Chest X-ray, PA view. Patient: 42 years old, sex F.
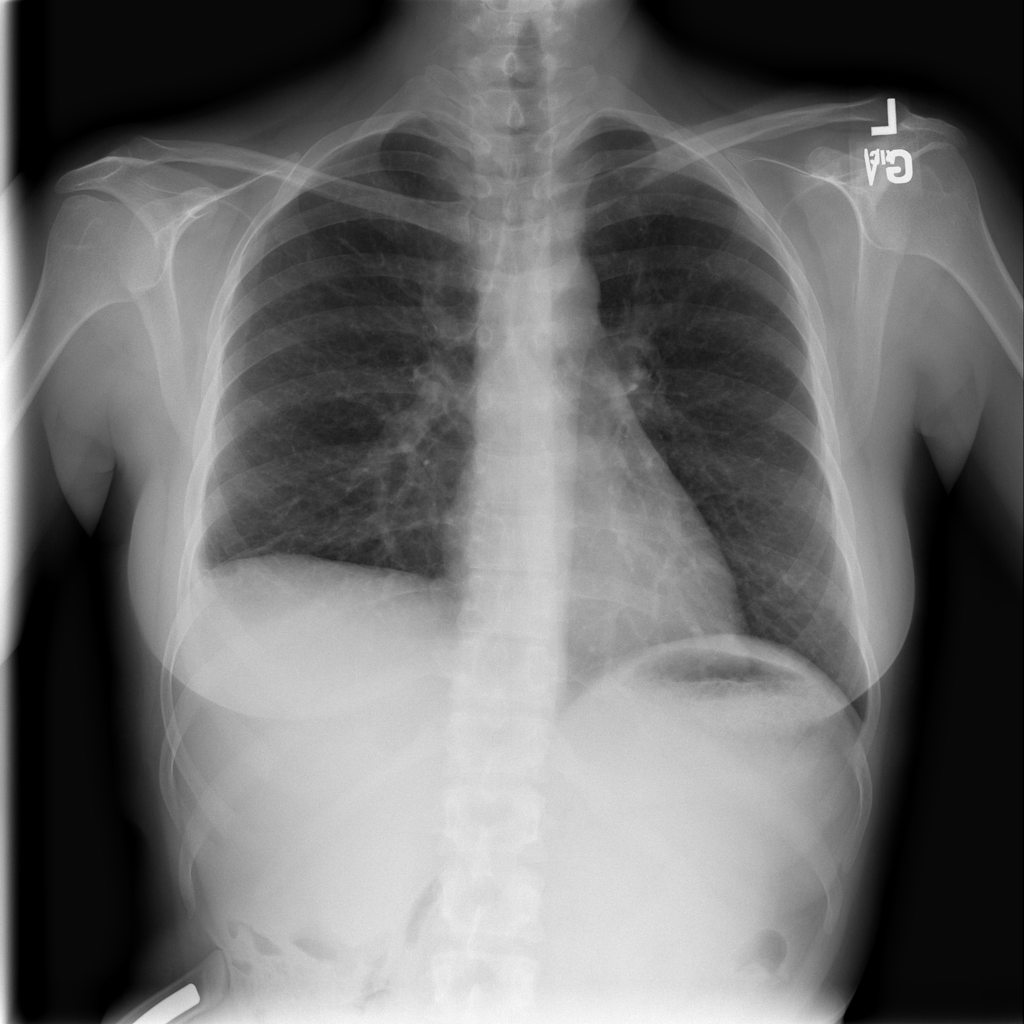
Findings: No Finding